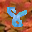
Label: 8